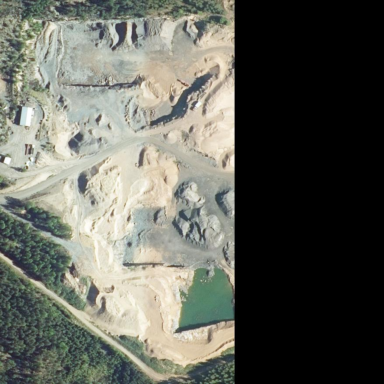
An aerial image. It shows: Quarry area.